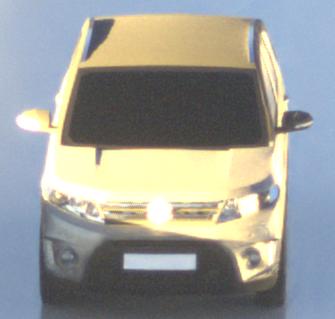
Make: Suzuki
Model: Vitara 1.6
Detailed model: Vitara (LY)
Model produced from: 2015/04
Model produced until: 2018/08
Doors: 5
Color: gray
Road condition: wet road
Daytime: sunrise or sunset
Contrast: high contrast